Question: I am developing windows application in vb.net. In that i have a RichTextBox Control in one of the form. Now i want some padding in the richtextbox. So my text will be start after some space (padding) like word document.

So Can any one give some idea how to give padding to the RichTextBox control?
Thanks in Advance.
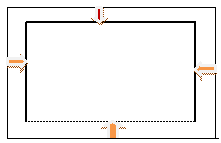
Answer: There is no built-in property to allow for padding. You could create your own control and handle the painting yourself (or find someone else who has - <URL>; but you might be able to easily achieve the look you want by docking the RichTextBox inside of a Panel.
Panel does have a 'Padding' property.
If you use the same BackColor it might give the desired affect. Scroll bars might look 'off' though; if you need it to scroll things will get more complicated - I think you'd be able to use a VScrollBar - with the same height as the Panel but managing the scrolling will get complicated. You'd want to stop the RichTextBox from showing it's scroll bar; but you'll need to manage the scrolling with the VScrollBar.
If there aren't any better solutions offered up; I'll give this a try tonight and see if I can get it working :)